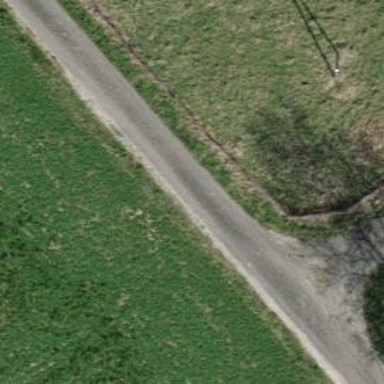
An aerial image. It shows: Service road with asphalt surface and grade1 tracktype. There is opposite cycleway on this road.